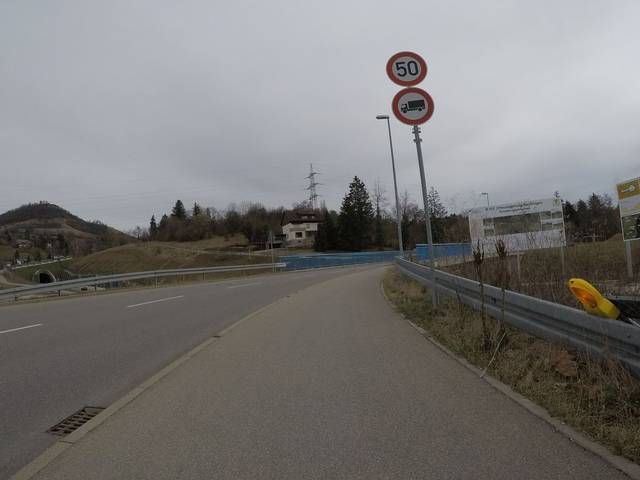
Region: Germany
Coordinates: 48.483, 9.232